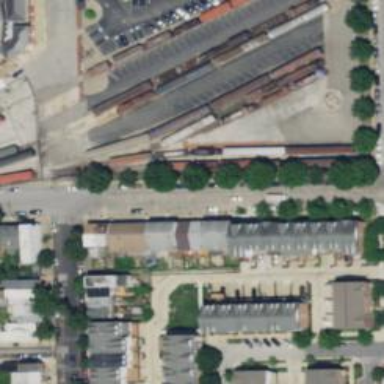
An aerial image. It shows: Railway yard.